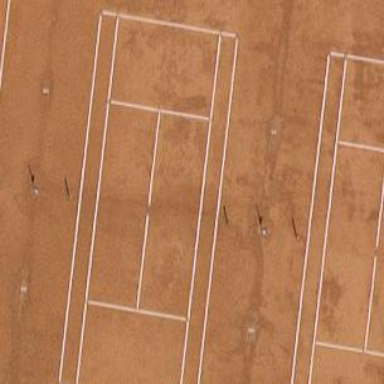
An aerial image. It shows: Tennis court in leisure pitch.